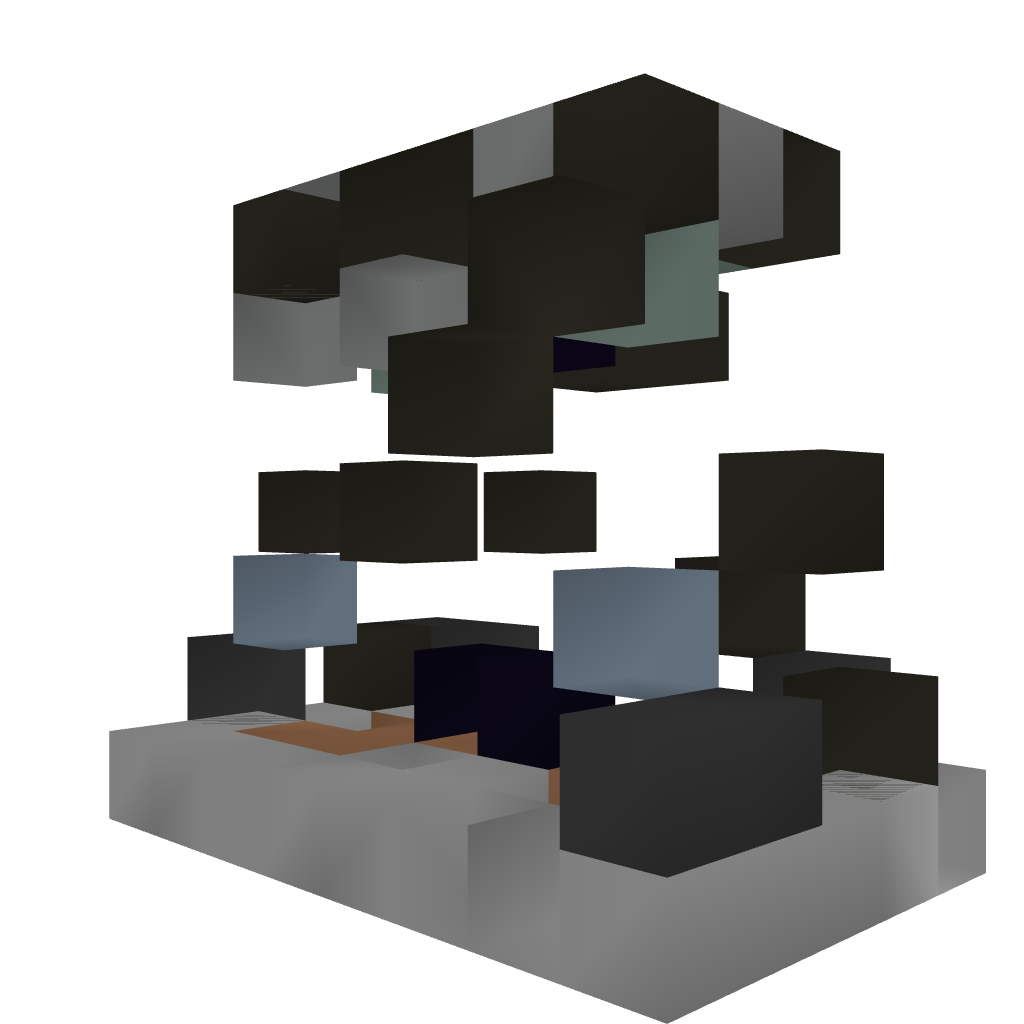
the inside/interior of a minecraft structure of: Nether portal